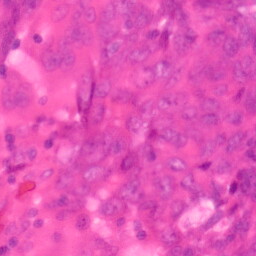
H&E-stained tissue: Colon